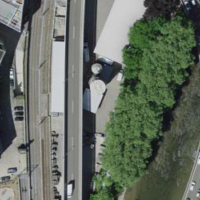
EUNIS habitat code: 57
Species observed at this site:
Lonicera acuminata